Question: I'm trying to run a simple bash script using NSTask and direct the output to a text view. Once the task is executed, the CPU usage of my app is 100%, even though it's a simple 'echo' (for now).
I created a completely fresh project to isolate the issue:
'''
@interface AppDelegate ()
@property (nonatomic) NSTask *task;
@property (nonatomic) NSPipe *pipe;
@end
@implementation AppDelegate
- (void)applicationDidFinishLaunching:(NSNotification *)aNotification
{
self.pipe = [NSPipe pipe];
self.pipe.fileHandleForReading.readabilityHandler = ^(NSFileHandle *h) {
NSLog(@"Read: %@", [h readDataToEndOfFile]);
};
self.task = [[NSTask alloc] init];
self.task.launchPath = @"/bin/bash";
self.task.arguments = @[@"-c", @"echo test"];
self.task.standardOutput = self.pipe;
[self.task launch];
}
@end
'''
It is correctly executed and the output (as an 'NSData') is logged with 'NSLog':
'''
PipeTest[3933:2623] Read: <74657374 0a>
'''
However the CPU usage stays at 100% until I terminate my app.
A Time Profiler test returns the list below, but I'm not sure how to interpret this.

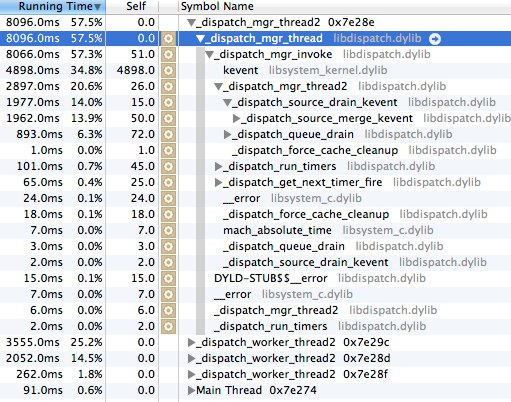
Answer: File handle left open?
'''
@interface AppDelegate ()
@property (nonatomic) NSTask *task;
@property (nonatomic) NSPipe *pipe;
@end
@implementation AppDelegate
- (void)applicationDidFinishLaunching:(NSNotification *)aNotification
{
self.pipe = [NSPipe pipe];
self.pipe.fileHandleForReading.readabilityHandler = ^(NSFileHandle *h) {
NSLog(@"Read: %@", [h readDataToEndOfFile]);
[h closeFile];
};
self.task = [[NSTask alloc] init];
self.task.launchPath = @"/bin/bash";
self.task.arguments = @[@"-c", @"echo test"];
self.task.standardOutput = self.pipe;
[self.task launch];
}
'''
Closing the file on the 'NSFileHandle' 'h' seems to return your CPU usage to normal.